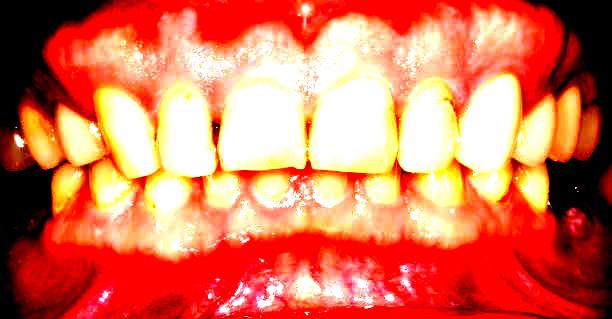
Condition: Gingivitis